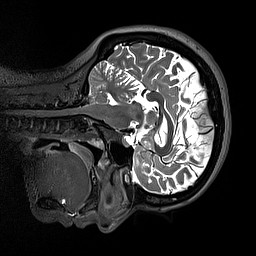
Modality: T2w
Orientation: sagittal
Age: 34
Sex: female
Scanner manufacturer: siemens
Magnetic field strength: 3 T
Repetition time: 3.2 s
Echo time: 0.412 s